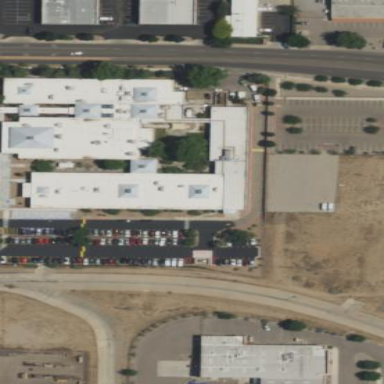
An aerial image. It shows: Building.